Field crop: tomato
Growth stage: 1
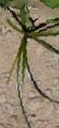
Species: cyperus